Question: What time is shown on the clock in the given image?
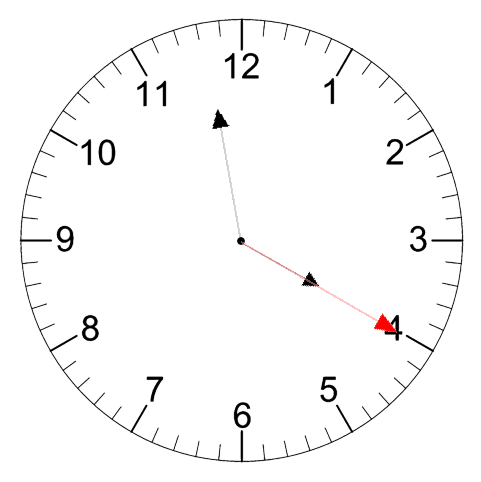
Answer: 03:58:20